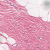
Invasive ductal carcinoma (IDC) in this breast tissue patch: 0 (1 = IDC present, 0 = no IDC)